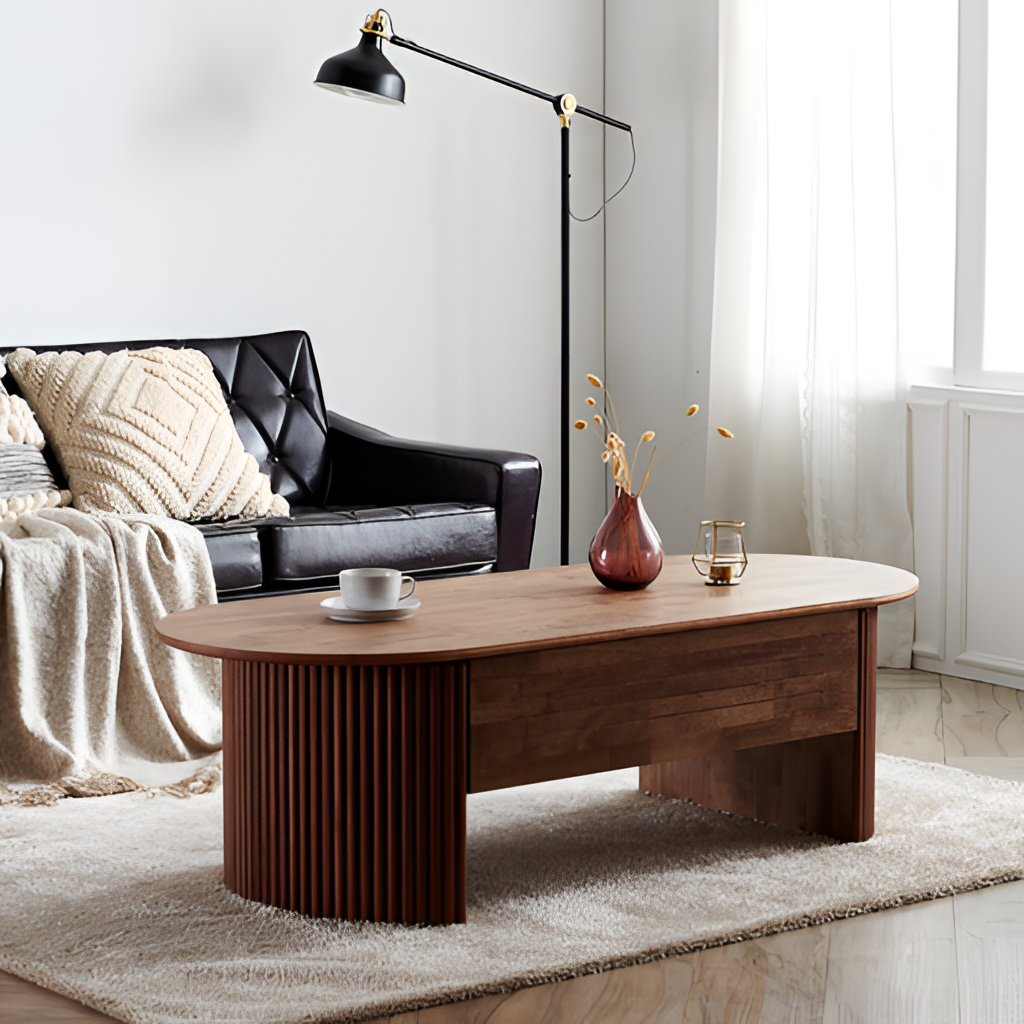
living room, brown wood coffee table, contemporary, paint wallpaper, with solid pattern, wood flooring, with plank pattern